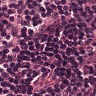
Metastatic tissue present: no